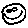
Label: smiley face